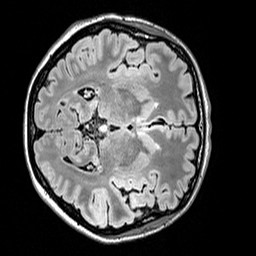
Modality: FLAIR
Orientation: axial
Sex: female
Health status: ill
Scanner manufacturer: siemens
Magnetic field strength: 3 T
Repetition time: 5 s
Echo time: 0.388 s